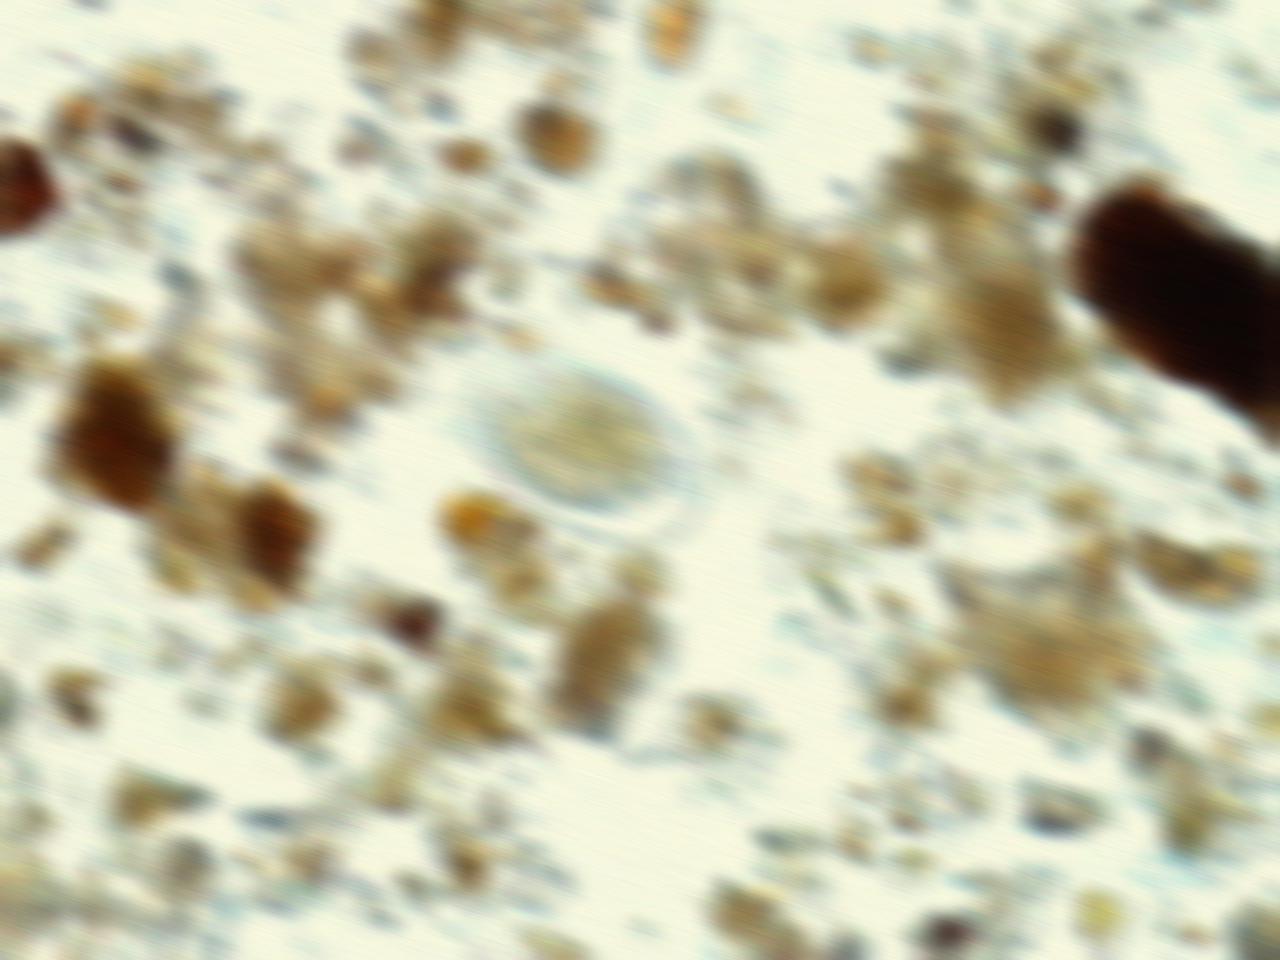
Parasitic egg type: Hookworm egg